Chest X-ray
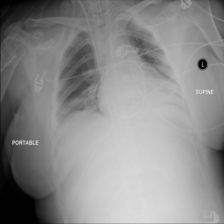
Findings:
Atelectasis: positive
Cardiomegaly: negative
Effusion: negative
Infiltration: positive
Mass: negative
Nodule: negative
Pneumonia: negative
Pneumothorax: negative
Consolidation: negative
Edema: negative
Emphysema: negative
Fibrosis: negative
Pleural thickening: negative
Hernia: negative